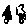
Label: tree